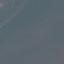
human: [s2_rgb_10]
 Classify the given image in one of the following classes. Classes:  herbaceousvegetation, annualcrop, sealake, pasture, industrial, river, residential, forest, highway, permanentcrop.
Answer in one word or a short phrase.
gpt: SeaLake